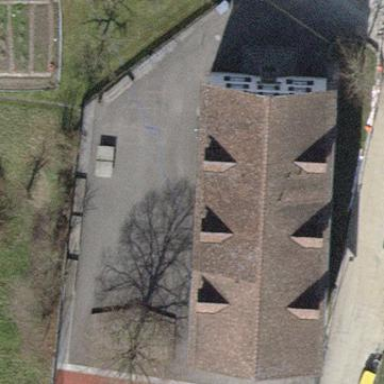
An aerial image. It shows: School building.